Question: I need to get the total result of costs from 2 small companies that are part of the same owner.
The costs tables for the 2 companies are in the same database.
I will explain it better with a picture
What I need to get is the final total (as explained in the picture).
I can do it making 2 separate queries and then making sum the variables, but I want to know if is possible to get the total result making query.
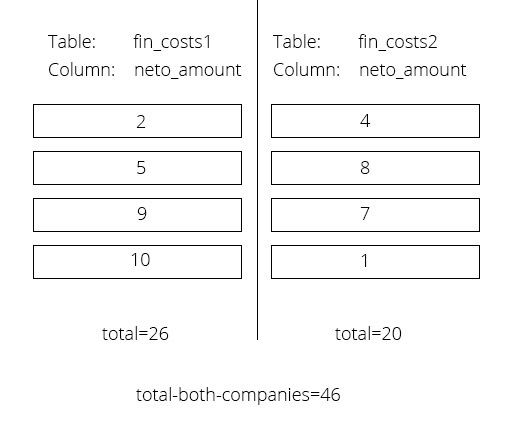
Answer: '''
SELECT
(SELECT SUM(neto_amount) FROM fincost1) + (SELECT SUM(neto_amount) FROM fincost2)
FROM dual
'''